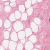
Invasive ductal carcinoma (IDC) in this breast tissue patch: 0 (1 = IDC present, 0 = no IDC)